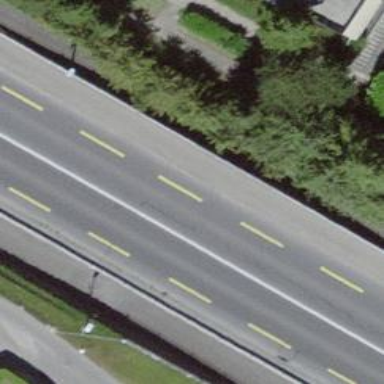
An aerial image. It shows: Footway tunnel.